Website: home-depot
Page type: customer-info-address
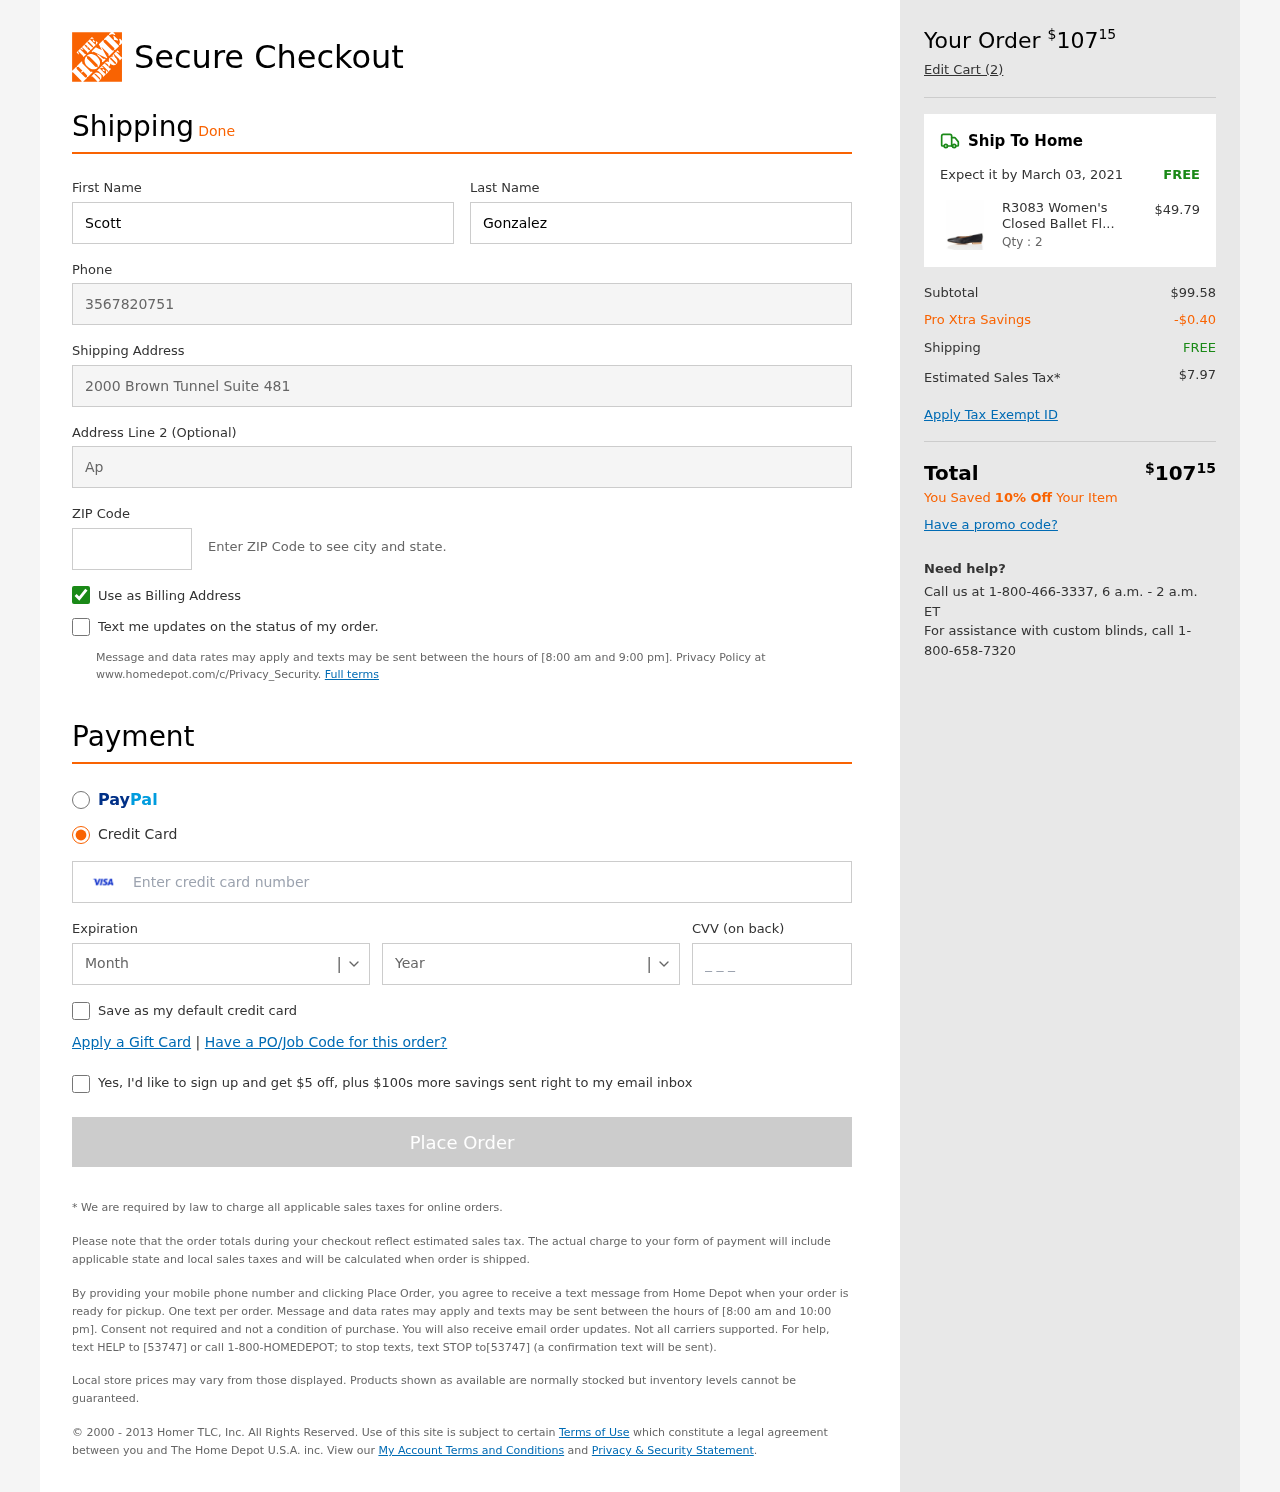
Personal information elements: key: PII_CARD_CVV
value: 828
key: PII_CARD_EXPIRY_MONTH
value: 09
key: PII_CARD_EXPIRY_YEAR
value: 29
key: PII_CARD_NUMBER
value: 4693 2202 1170 0826
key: PII_FIRSTNAME
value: Scott
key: PII_LASTNAME
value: Gonzalez
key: PII_PHONE
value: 3567820751
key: PII_POSTCODE
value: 84087
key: PII_STREET
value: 2000 Brown Tunnel Suite 481
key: PII_STREET2
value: Apt. 279
Product elements: key: PRODUCT1_NAME
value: R3083 Women's Closed Ballet Flats, Black, 37 eu
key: PRODUCT1_PRICE
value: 49.79
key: PRODUCT1_QUANTITY
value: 2
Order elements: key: ORDER_TOTAL
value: $10715
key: ORDER_NUM_ITEMS
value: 2
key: ORDER_DELIVERY_DATE
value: March 03, 2021
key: ORDER_SHIPPING_COST
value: FREE
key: ORDER_SUBTOTAL
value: $99.58
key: ORDER_DISCOUNT
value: -$0.40
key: ORDER_SHIPPING_COST2
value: FREE
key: ORDER_TAX
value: $7.97
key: ORDER_TOTAL2
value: $10715
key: ORDER_SAVINGS_MESSAGE
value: You Saved 10% Off Your Item